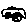
Label: car